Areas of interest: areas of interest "Educational"
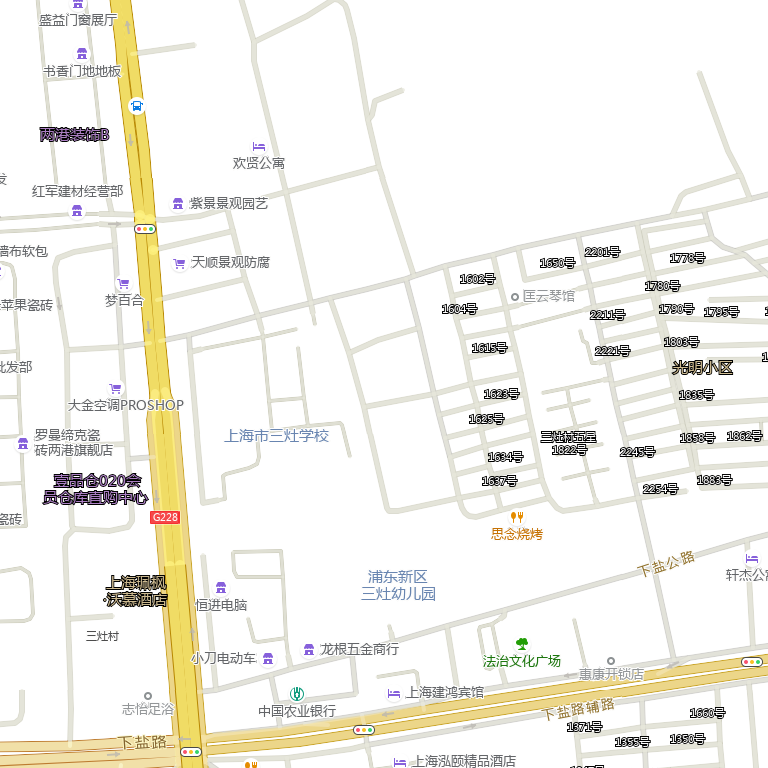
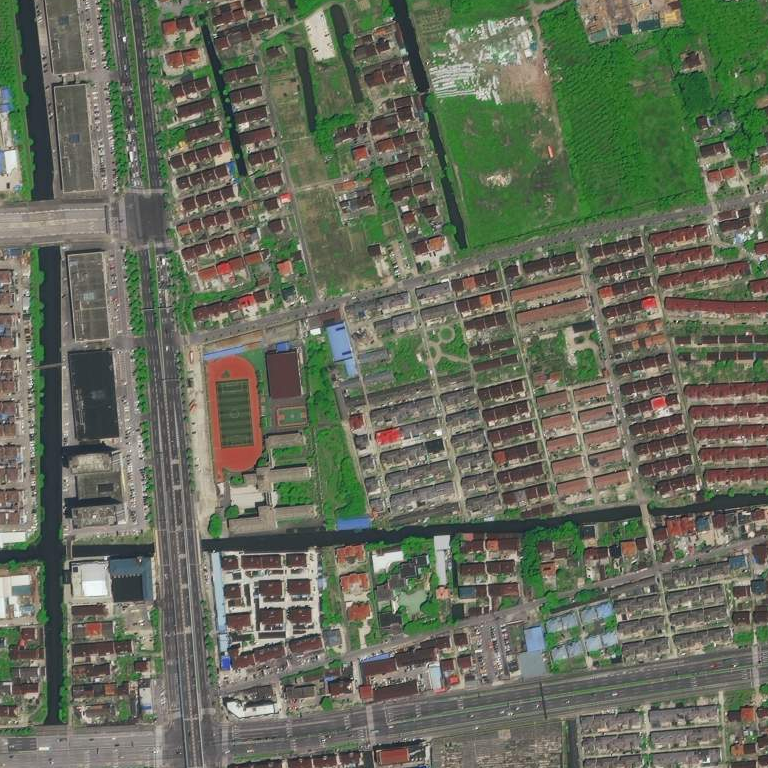